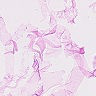
Metastatic tissue present: no